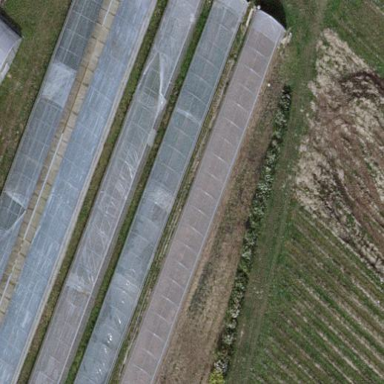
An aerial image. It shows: Greenhouse used for horticulture.